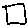
Label: square